Question: How can i get the appearance of QDateEdit as shown on the image?

I tried changing the stylesheet, but I dont know how to achieve the spacing between the button and the edit, nor how can I change the down arrow button.
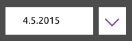
Answer: It comes close to the image you've posted:
'''
QDateEdit
{
background-color: white;
border-style: solid;
border-width: 4px;
border-color: rgb(100,100,100);
spacing: 5px;
}
QDateEdit::drop-down {
image: url(:/new/myapp/cbarrowdn.png);
width:50px;
height:15px;
subcontrol-position: right top;
subcontrol-origin:margin;
background-color: white;
border-style: solid;
border-width: 4px;
border-color: rgb(100,100,100);
spacing: 5px;
}
'''

Maybe the key-word here is "sub-control". The arrows of the DateEdit or Combo-Box or anything else, don't apply all the style definitions defined in parent-control. You have to find out, how to address these sub-controls for each Qt-Class and customize the styles for each.
I hope these links will be helpful:
<URL>
<URL>